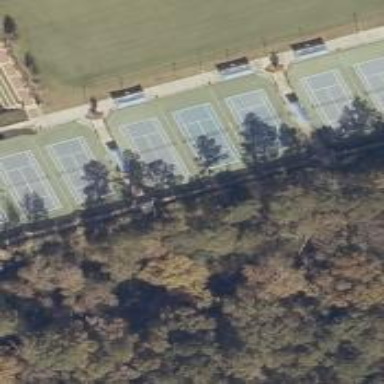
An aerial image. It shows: Tennis court in leisure pitch.